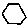
Label: hexagon